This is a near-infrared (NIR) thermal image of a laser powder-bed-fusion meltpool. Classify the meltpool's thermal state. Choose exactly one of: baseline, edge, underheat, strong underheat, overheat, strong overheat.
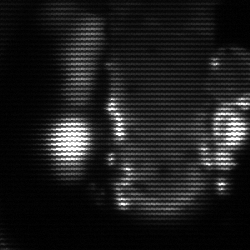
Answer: strong underheat